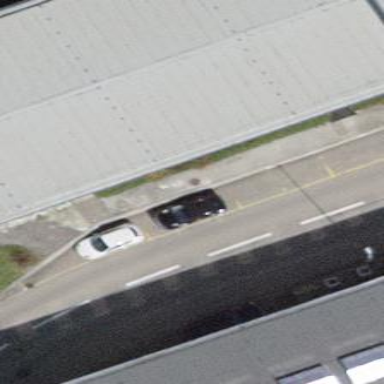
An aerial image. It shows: Street-side parking area.